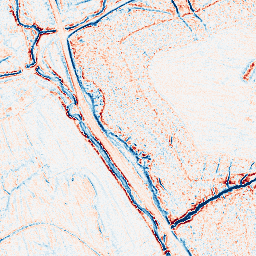
Category: edge_preserving
Decomposition family: anisotropic_diffusion
Decomposition parameters: iterations: 20
kappa: 10
gamma: 0.05
Upsampling method: quadratic
Upsampling parameters: scale: 8
Upsampling scale: 8